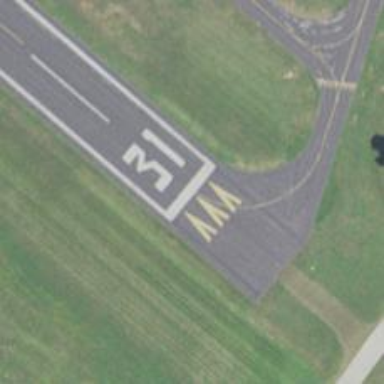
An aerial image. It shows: Displaced threshold on airport runway.